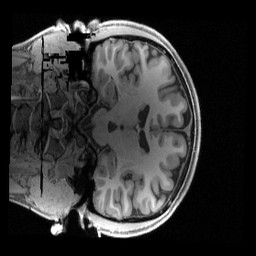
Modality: T1w
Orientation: coronal
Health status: healthy
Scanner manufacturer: siemens
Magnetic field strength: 3 T
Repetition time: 2.4 s
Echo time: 0.00222 s